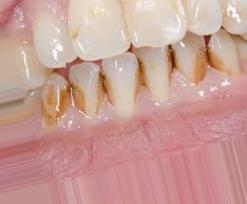
Condition: Tooth Discoloration